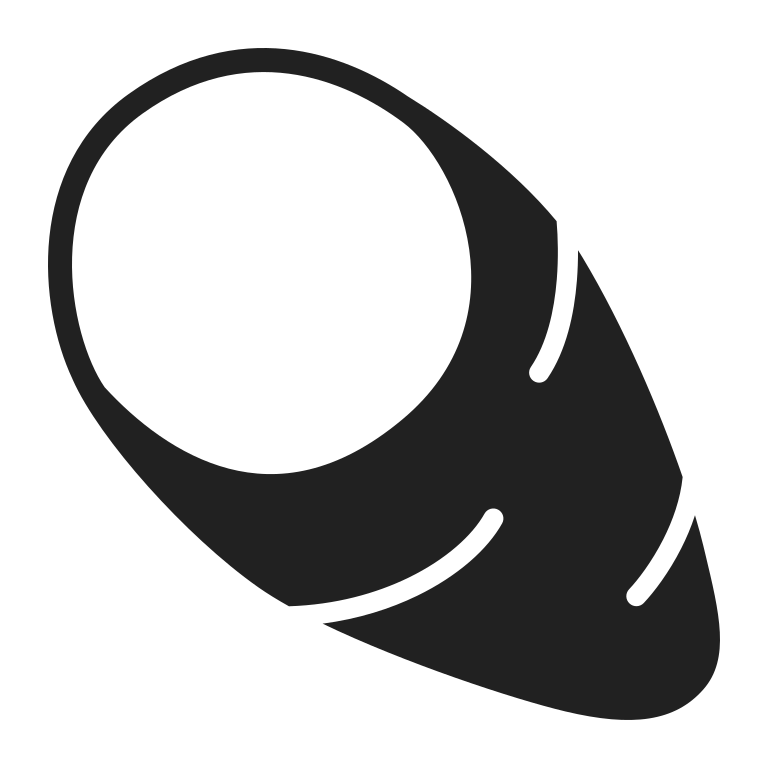
roasted sweet potato high contrast